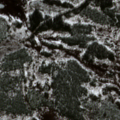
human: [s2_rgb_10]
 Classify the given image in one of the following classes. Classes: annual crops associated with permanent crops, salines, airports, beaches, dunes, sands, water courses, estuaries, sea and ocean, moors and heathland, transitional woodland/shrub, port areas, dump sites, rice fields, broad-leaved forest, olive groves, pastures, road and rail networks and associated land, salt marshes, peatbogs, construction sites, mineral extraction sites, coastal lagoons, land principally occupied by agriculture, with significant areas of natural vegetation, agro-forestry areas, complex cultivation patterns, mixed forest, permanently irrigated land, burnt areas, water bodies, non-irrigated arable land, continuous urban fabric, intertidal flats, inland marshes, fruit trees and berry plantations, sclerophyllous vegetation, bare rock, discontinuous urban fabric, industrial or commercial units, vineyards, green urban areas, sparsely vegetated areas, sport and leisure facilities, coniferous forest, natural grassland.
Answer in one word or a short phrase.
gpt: coniferous forest, mixed forest, transitional woodland/shrub, peatbogs